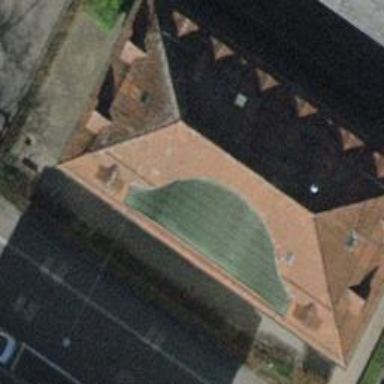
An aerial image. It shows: Building with hipped roof shape.